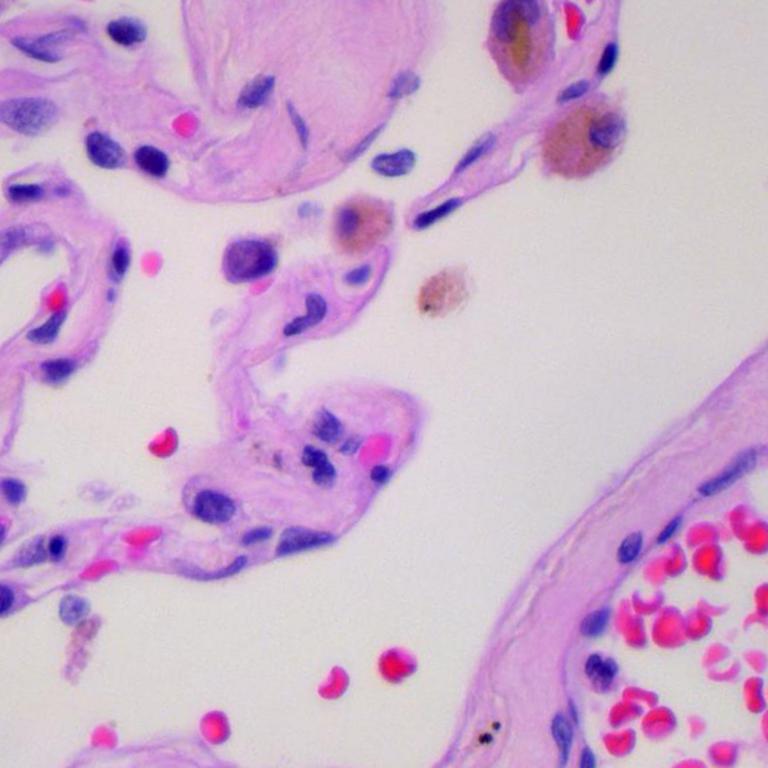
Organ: lung
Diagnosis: benign